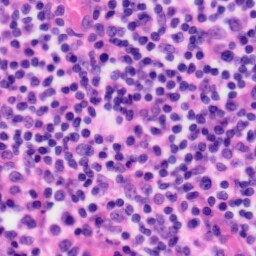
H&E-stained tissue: Tonsil